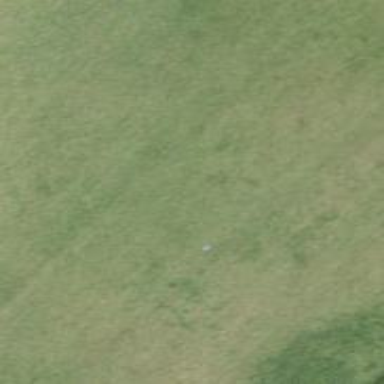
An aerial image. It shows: Golf hole.